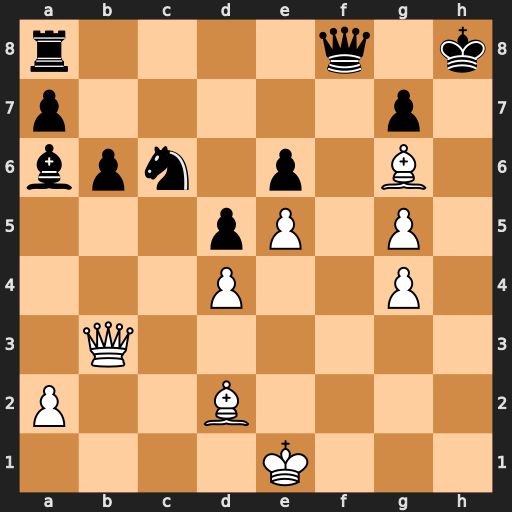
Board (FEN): r4q1k/p5p1/bpn1p1B1/3pP1P1/3P2P1/1Q6/P2B4/4K3
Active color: w
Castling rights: -
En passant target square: -
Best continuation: Qh3+ Kg8 Qh7#